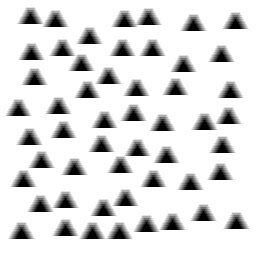
Squares: 0
Triangles: 52
Stars: 0
Total shapes: 52